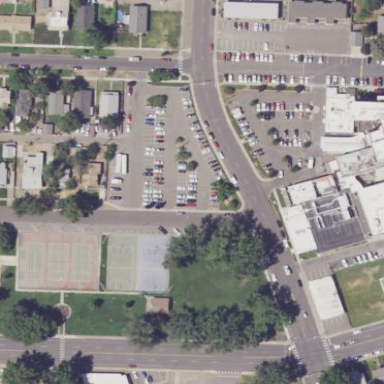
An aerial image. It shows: Parking area.